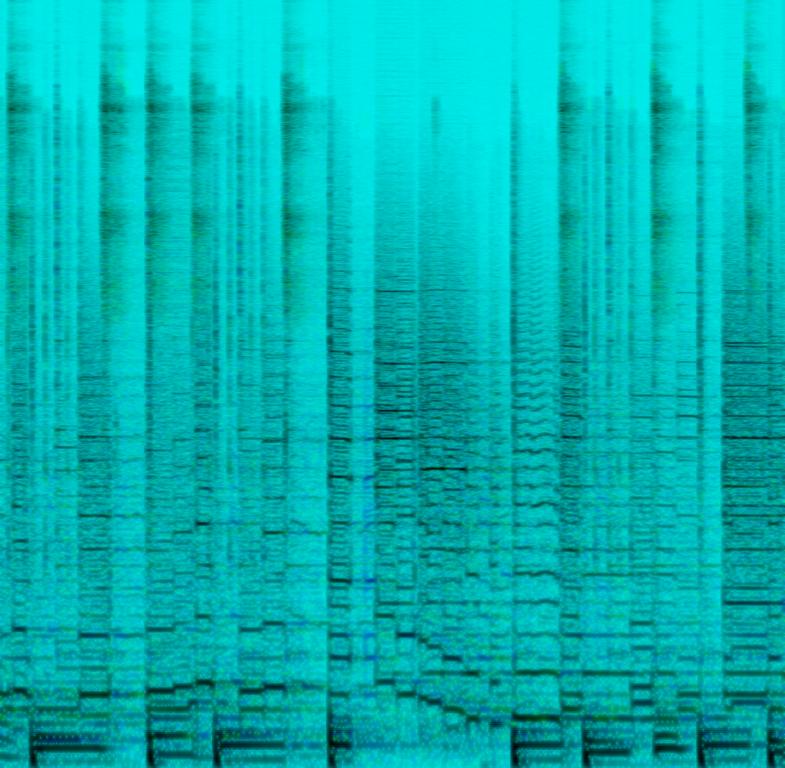
The low quality recording features an electric guitar solo melody played over groovy bass guitar, shimmering tambourine, punchy kick and tinny wooden percussion. It sounds groovy, funky and passionate.